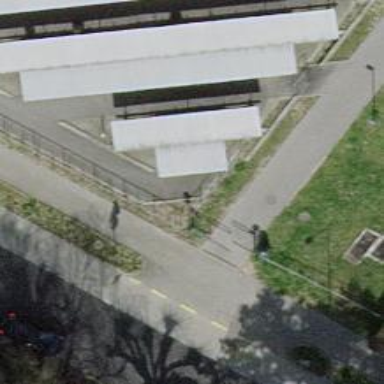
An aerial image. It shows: Double cycle barrier.